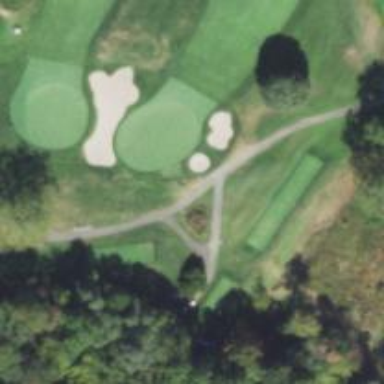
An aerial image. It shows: Path for both roads and golfers.